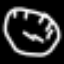
Label: clock